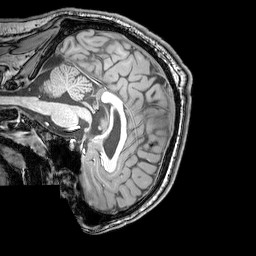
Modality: T1w
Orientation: sagittal
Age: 24
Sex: male
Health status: healthy
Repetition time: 0.081 s
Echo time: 0.037 s